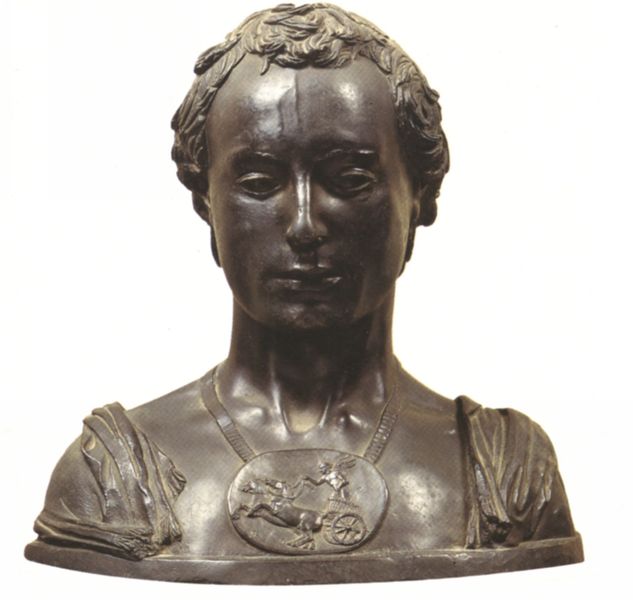
Titel: Büste eines jungen Mannes
Künstler: Donatello
Institution: Florenz, Bargello
Schlagwörter: dunkel, kopf, mann, weiß, grau, haar, hintergrund, mund, nase, schmuck, stirn, jung, augen, gesicht, hals, porträt, auge, figur, haare, lippen, locken, schulter, schultern, oval, pferd, pferde, skulptur, statue, relief, kette, kutsche, rad, wagen, ernst, büste, glanz, glänzen, glänzend, metall, bronze, plastik, junge, nachdenklich, foto, fotografie, messing, antike, knabe, medaillon, kupfer, ritter, rom, römer, jüngling, anhänger, medallion, toga, griechisch, adern, medaille, umhänger, streitwagen, tunika, ader, römisch, skultpur, cäsar, männerbüste, tunica, julius, gemme, kammee, reiterwagen, kamme, große kette, römischer reiterwagen, kruseliges haar, bronzw